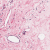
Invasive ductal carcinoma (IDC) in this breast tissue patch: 0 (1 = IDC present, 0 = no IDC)